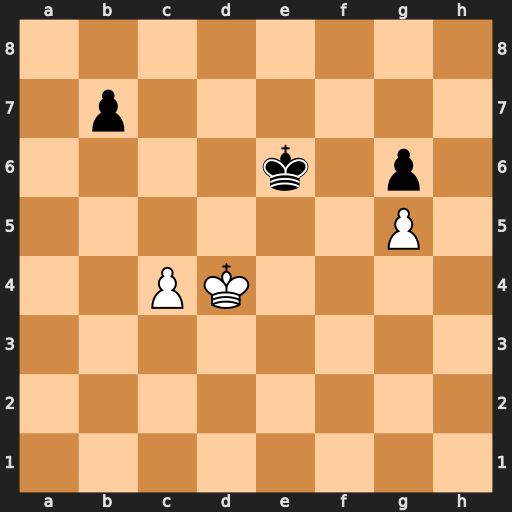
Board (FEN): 8/1p6/4k1p1/6P1/2PK4/8/8/8
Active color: w
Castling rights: -
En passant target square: -
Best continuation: Kc5 Kf5 Kb6